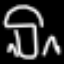
Label: mushroom